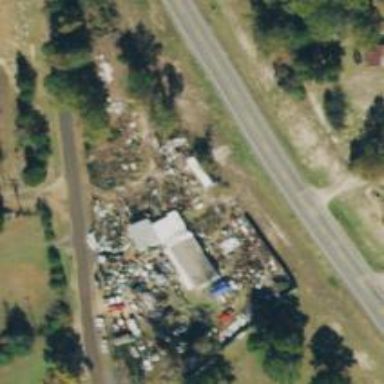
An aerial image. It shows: Industrial area designated as scrap yard.